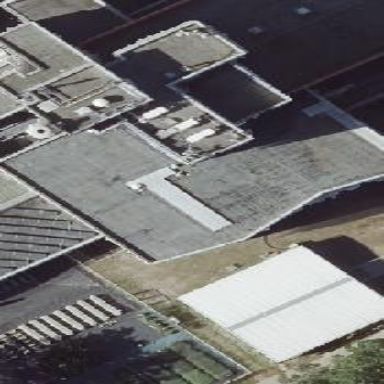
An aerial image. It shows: Building with flat gray roof and gray exterior.